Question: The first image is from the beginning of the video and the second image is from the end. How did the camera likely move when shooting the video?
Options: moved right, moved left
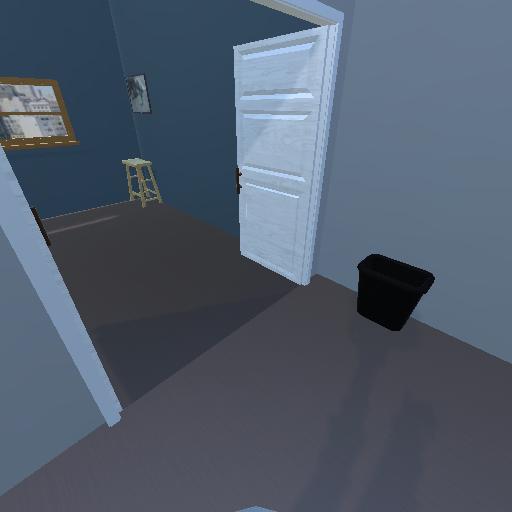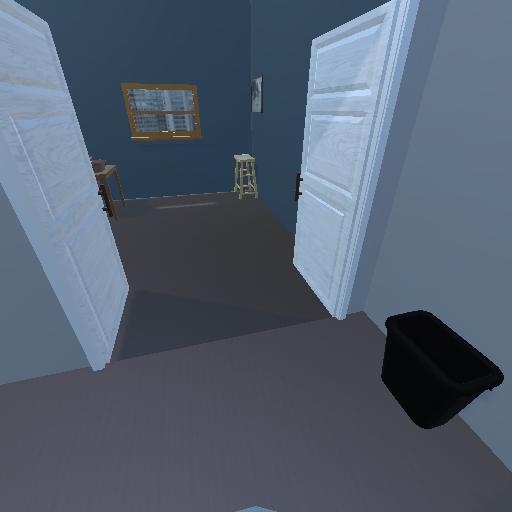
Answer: moved right